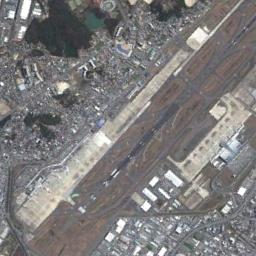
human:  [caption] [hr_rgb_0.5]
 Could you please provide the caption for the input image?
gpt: A complex airport in a cluster of urban residents .

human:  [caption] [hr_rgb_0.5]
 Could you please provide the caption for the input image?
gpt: There are two crossing runways here .

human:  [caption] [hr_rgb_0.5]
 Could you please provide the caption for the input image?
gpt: An airport is surrounded by many buildings .

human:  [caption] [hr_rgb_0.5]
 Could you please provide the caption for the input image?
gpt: An airport with a runway and some open areas in the vacant lot and dense residential areas around the airport .

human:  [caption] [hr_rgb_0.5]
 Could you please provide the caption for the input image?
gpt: The road is straight  at the airport .